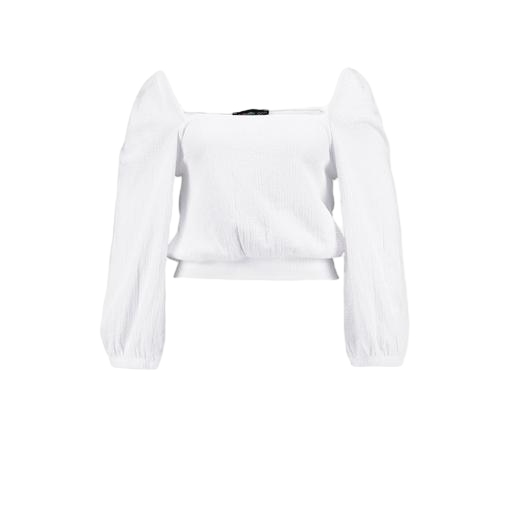
white square-neck top, white ann long-sleeved top, good sleeved top, white background